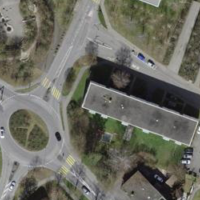
EUNIS habitat code: 54
Species observed at this site:
Platanthera bifolia